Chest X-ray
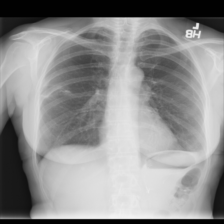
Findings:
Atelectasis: negative
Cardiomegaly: negative
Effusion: negative
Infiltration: negative
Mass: negative
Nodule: negative
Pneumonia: negative
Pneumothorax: negative
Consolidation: negative
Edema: negative
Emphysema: negative
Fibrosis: negative
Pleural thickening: negative
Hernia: negative